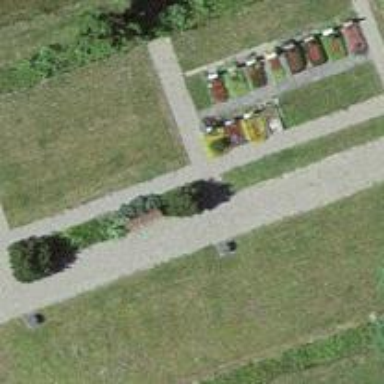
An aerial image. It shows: Bench for seating.